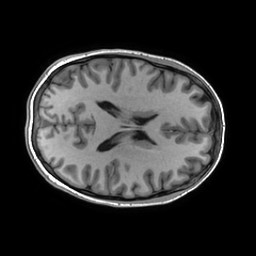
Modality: T1w
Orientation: axial
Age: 30
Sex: female
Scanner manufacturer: ge
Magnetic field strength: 3 T
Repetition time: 0.00724 s
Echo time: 0.0027 s